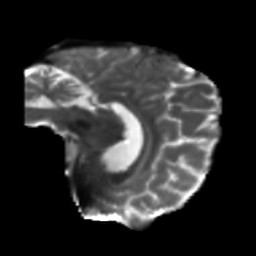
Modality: T2w
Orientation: sagittal
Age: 42
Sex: male
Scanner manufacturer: siemens
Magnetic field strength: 3 T
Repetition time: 5.47 s
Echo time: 0.0854 s